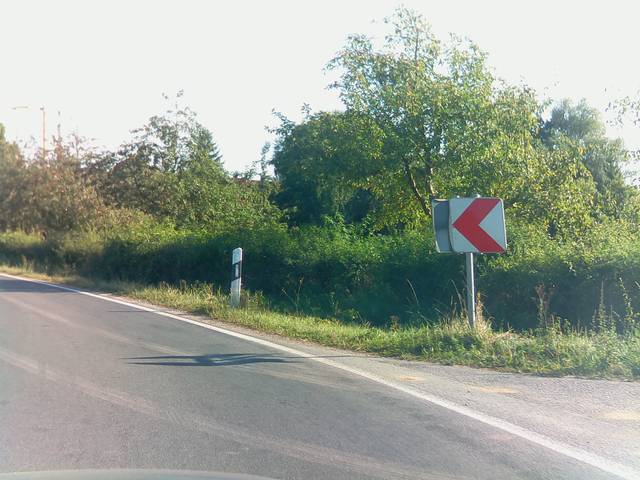
Region: Germany
Coordinates: 49.889, 10.311